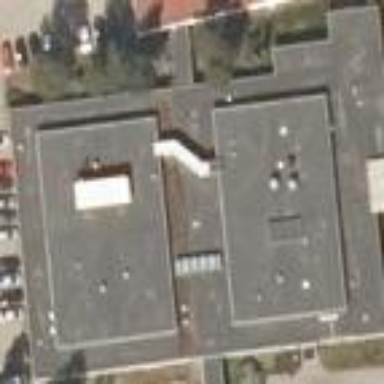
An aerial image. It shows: Hospital building.